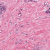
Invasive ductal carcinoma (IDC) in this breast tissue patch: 0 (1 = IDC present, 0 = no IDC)